Interaction volume radius: 10 \u00c5
Interaction volume height: 15 \u00c5
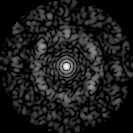
Disorder parameter: 0.7698